Question: Backbone View:
'''
var $ = require('jquery'),
Handlebars = require('handlebars'),
Backbone = require('backbone'),
channel = require('../../templates/dashboard/channelstats.html'),
channelstatsCollection = require('../../collections/dashboard/ChannelStatsCollection'),
mainJs = require('../../libs/main');
var ChannelStatsView = Backbone.View.extend({
el: "#divstatsview",
initialize: function () {
this.collection = new channelstatsCollection();
var api_token = mainJs.get_api_token();
this.collection.fetch(
{
headers: {'Authorization': 'Bearer ' + api_token.access_token},
success: function (collection, response, options) {
var tpl = channel;
console.log(JSON.stringify(response));
$(this.el).html(tpl({orders:JSON.stringify(response)}));
}
}
);
}
});
// Our module now returns our view
module.exports = ChannelStatsView;
'''
Handlebars template:
'''
{{#orders.records}}
{{#by_status}}
<div class="col-lg-2 col-md-6 new-item centered white-panel">
<h2 class="white-header"> {{PROCESSING}}</h2>
<!-- <div class="text-danger"><i class="fa fa-bell fa-3x"></i></div>-->
<div class="clearfix"></div>
<div> <b>{{PROCESSING}} new </b>Orders</div>
<div> <b>{{SHIPPED}} </b3>Pending</div>
<br/>
<div><i class="fa fa-refresh fa-2x"></i></div>
<a href="#" id="btnsync">Sync</a>
</div>
{{/by_status}}
{{/orders.records}}
'''
My JSON:
'''
{
"metadata":{
"recordcount":1
},
"records":[
{
"count":0,
"by_status":[
{
"OUTOFSTOCK":0
},
{
"PROCESSING":19,
"by_channel":[
{
"Some":1
},
{
"Some1":18
}
]
},
{
"RECEIVED":0
},
{
"SHIPPED":26,
"by_channel":[
{
"Demo":26
}
]
}
]
}
]
}
'''
I get a blank page and nothing shows up.
I am using hbsfy to compile my templates for me so 'tpl' is a compiled template and not an html file.
My json object

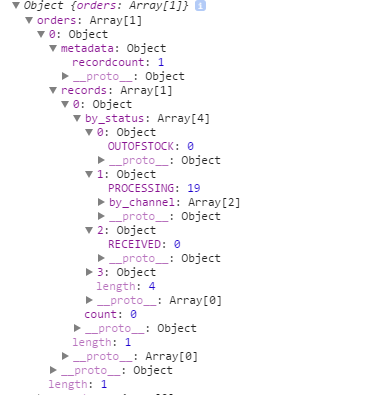
Answer: You need to use built-in each helper to iterate over the records and by_status arrays.
'''
{{#each orders.records}}
{{#each by_status}}
<div class="col-lg-2 col-md-6 new-item centered white-panel">
<h2 class="white-header">{{PROCESSING}}</h2>
<div class="clearfix"></div>
<div><b>{{PROCESSING}} new </b>Orders</div>
<div><b>{{SHIPPED}} </b>Pending</div>
<br/>
<div><i class="fa fa-refresh fa-2x"></i></div>
<a href="#" id="btnsync">Sync</a>
</div>
{{/each}}
{{/each}}
'''
I am not sure exactly what you are trying to accomplish, but the code above will output 4 divs. It will output 1 div for each element in the by_status array. It seems like you are just trying to output 1 div with a summary. If that is the case, you would probably need to do something like below.
'''
<div class="col-lg-2 col-md-6 new-item centered white-panel">
<h2 class="white-header">{{orders.records.0.by_status.1.PROCESSING}}</h2>
<div class="clearfix"></div>
<div><b>{{orders.records.0.by_status.1.PROCESSING}} new </b>Orders</div>
<div><b>{{orders.records.0.by_status.3.SHIPPED}} </b>Pending</div>
<br/>
<div><i class="fa fa-refresh fa-2x"></i></div>
<a href="#" id="btnsync">Sync</a>
</div>
'''
The code above assumes that the PROCESSING and SHIPPED elements always exist in the same place in the by_status array. This is probably not very wise. My recommendation would be to change the structure of your JSON response, or if that is not possible do some processing in your Backbone view before passing it to the template.
Worked when i made my code to the following below
'''
<div class="col-lg-2 col-md-6 new-item centered white-panel">
<h2 class="white-header">{{orders.records.0.by_status.1.PROCESSING}}</h2>
<div class="clearfix"></div>
<div><b>{{orders.0.records.0.by_status.1.PROCESSING}} new </b>Orders</div>
<div><b>{{orders.0.records.0.by_status.3.SHIPPED}} </b>Pending</div>
<br/>
<div><i class="fa fa-refresh fa-2x"></i></div>
<a href="#" id="btnsync">Sync</a>
</div>
'''